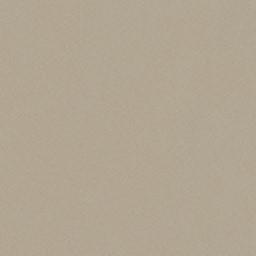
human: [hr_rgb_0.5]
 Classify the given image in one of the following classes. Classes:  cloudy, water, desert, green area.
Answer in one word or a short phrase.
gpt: desert